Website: lowes
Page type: customer-info-address
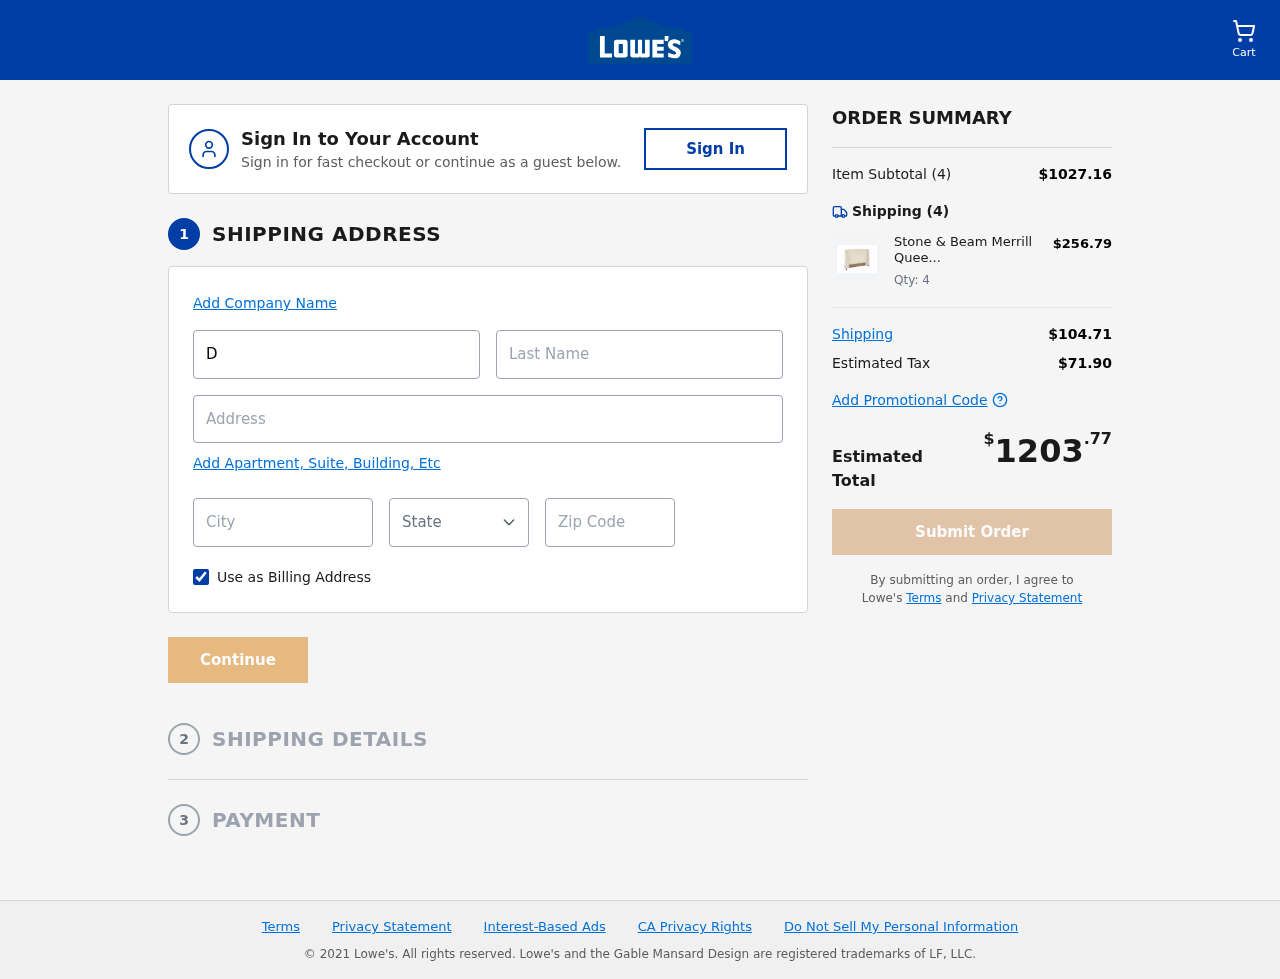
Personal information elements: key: PII_CITY
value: West Joyceshire
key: PII_FIRSTNAME
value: David
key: PII_LASTNAME
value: Hernandez
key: PII_POSTCODE
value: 98505
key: PII_STATE_ABBR
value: NY
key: PII_STREET
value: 2108 Lopez Heights Apt. 059
Product elements: key: PRODUCT1_NAME
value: Stone & Beam Merrill Queen Headboard with Decorative Nailhead Trim, 75"W, Cream
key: PRODUCT1_PRICE
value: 256.79
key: PRODUCT1_QUANTITY
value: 4
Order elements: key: ORDER_NUM_ITEMS
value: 4
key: ORDER_SUBTOTAL
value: $1027.16
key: ORDER_NUM_ITEMS2
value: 4
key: ORDER_SHIPPING_COST
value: $104.71
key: ORDER_TAX
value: $71.90
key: ORDER_TOTAL
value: $1203.77